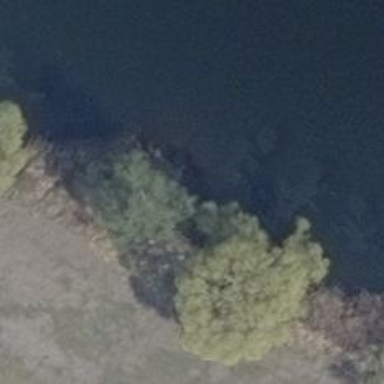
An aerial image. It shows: Single tag "natural: tree."